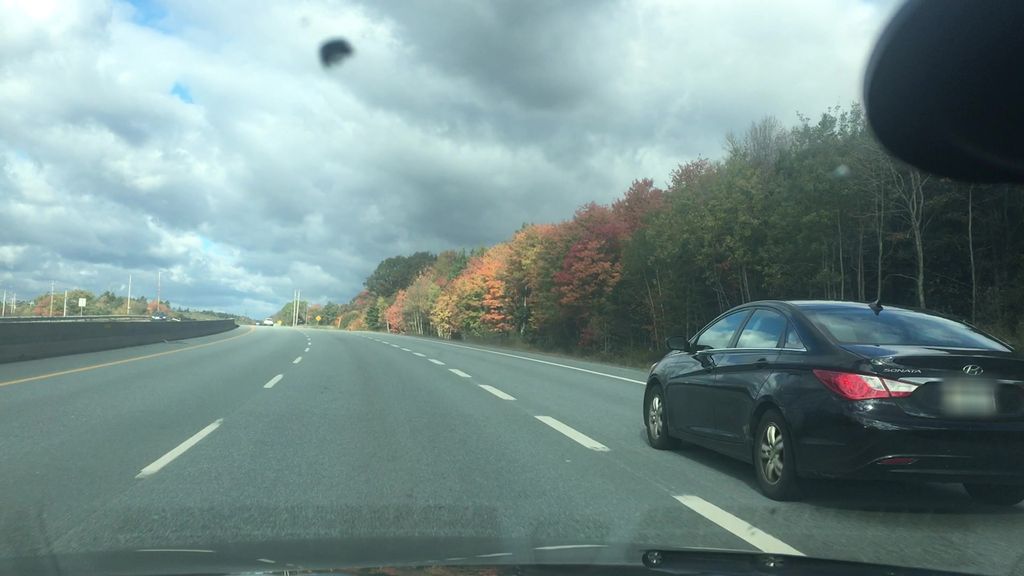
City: halifax